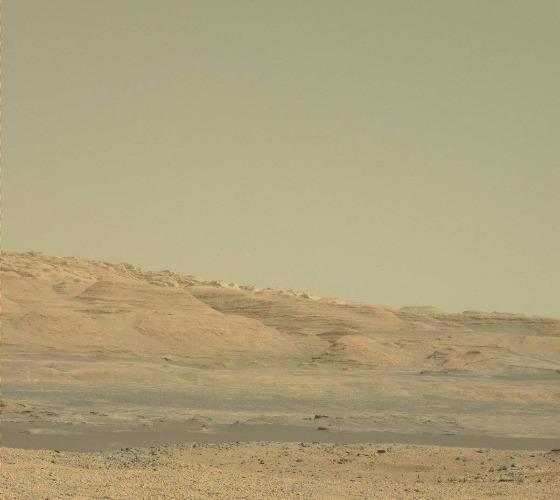
Terrain classes present: Bedrock, Gravel / Sand / Soil, Sky / Distant Mountains